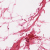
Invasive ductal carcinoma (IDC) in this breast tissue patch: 0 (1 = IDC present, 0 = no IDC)